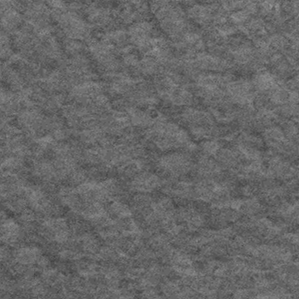
Label: frost